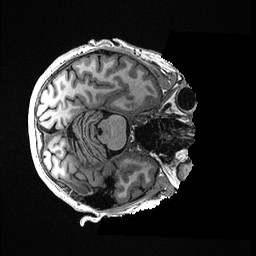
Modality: T1w
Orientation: axial
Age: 65
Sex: female
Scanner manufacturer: ge
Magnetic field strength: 3 T
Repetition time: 0.006952 s
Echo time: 0.00292 s